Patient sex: M
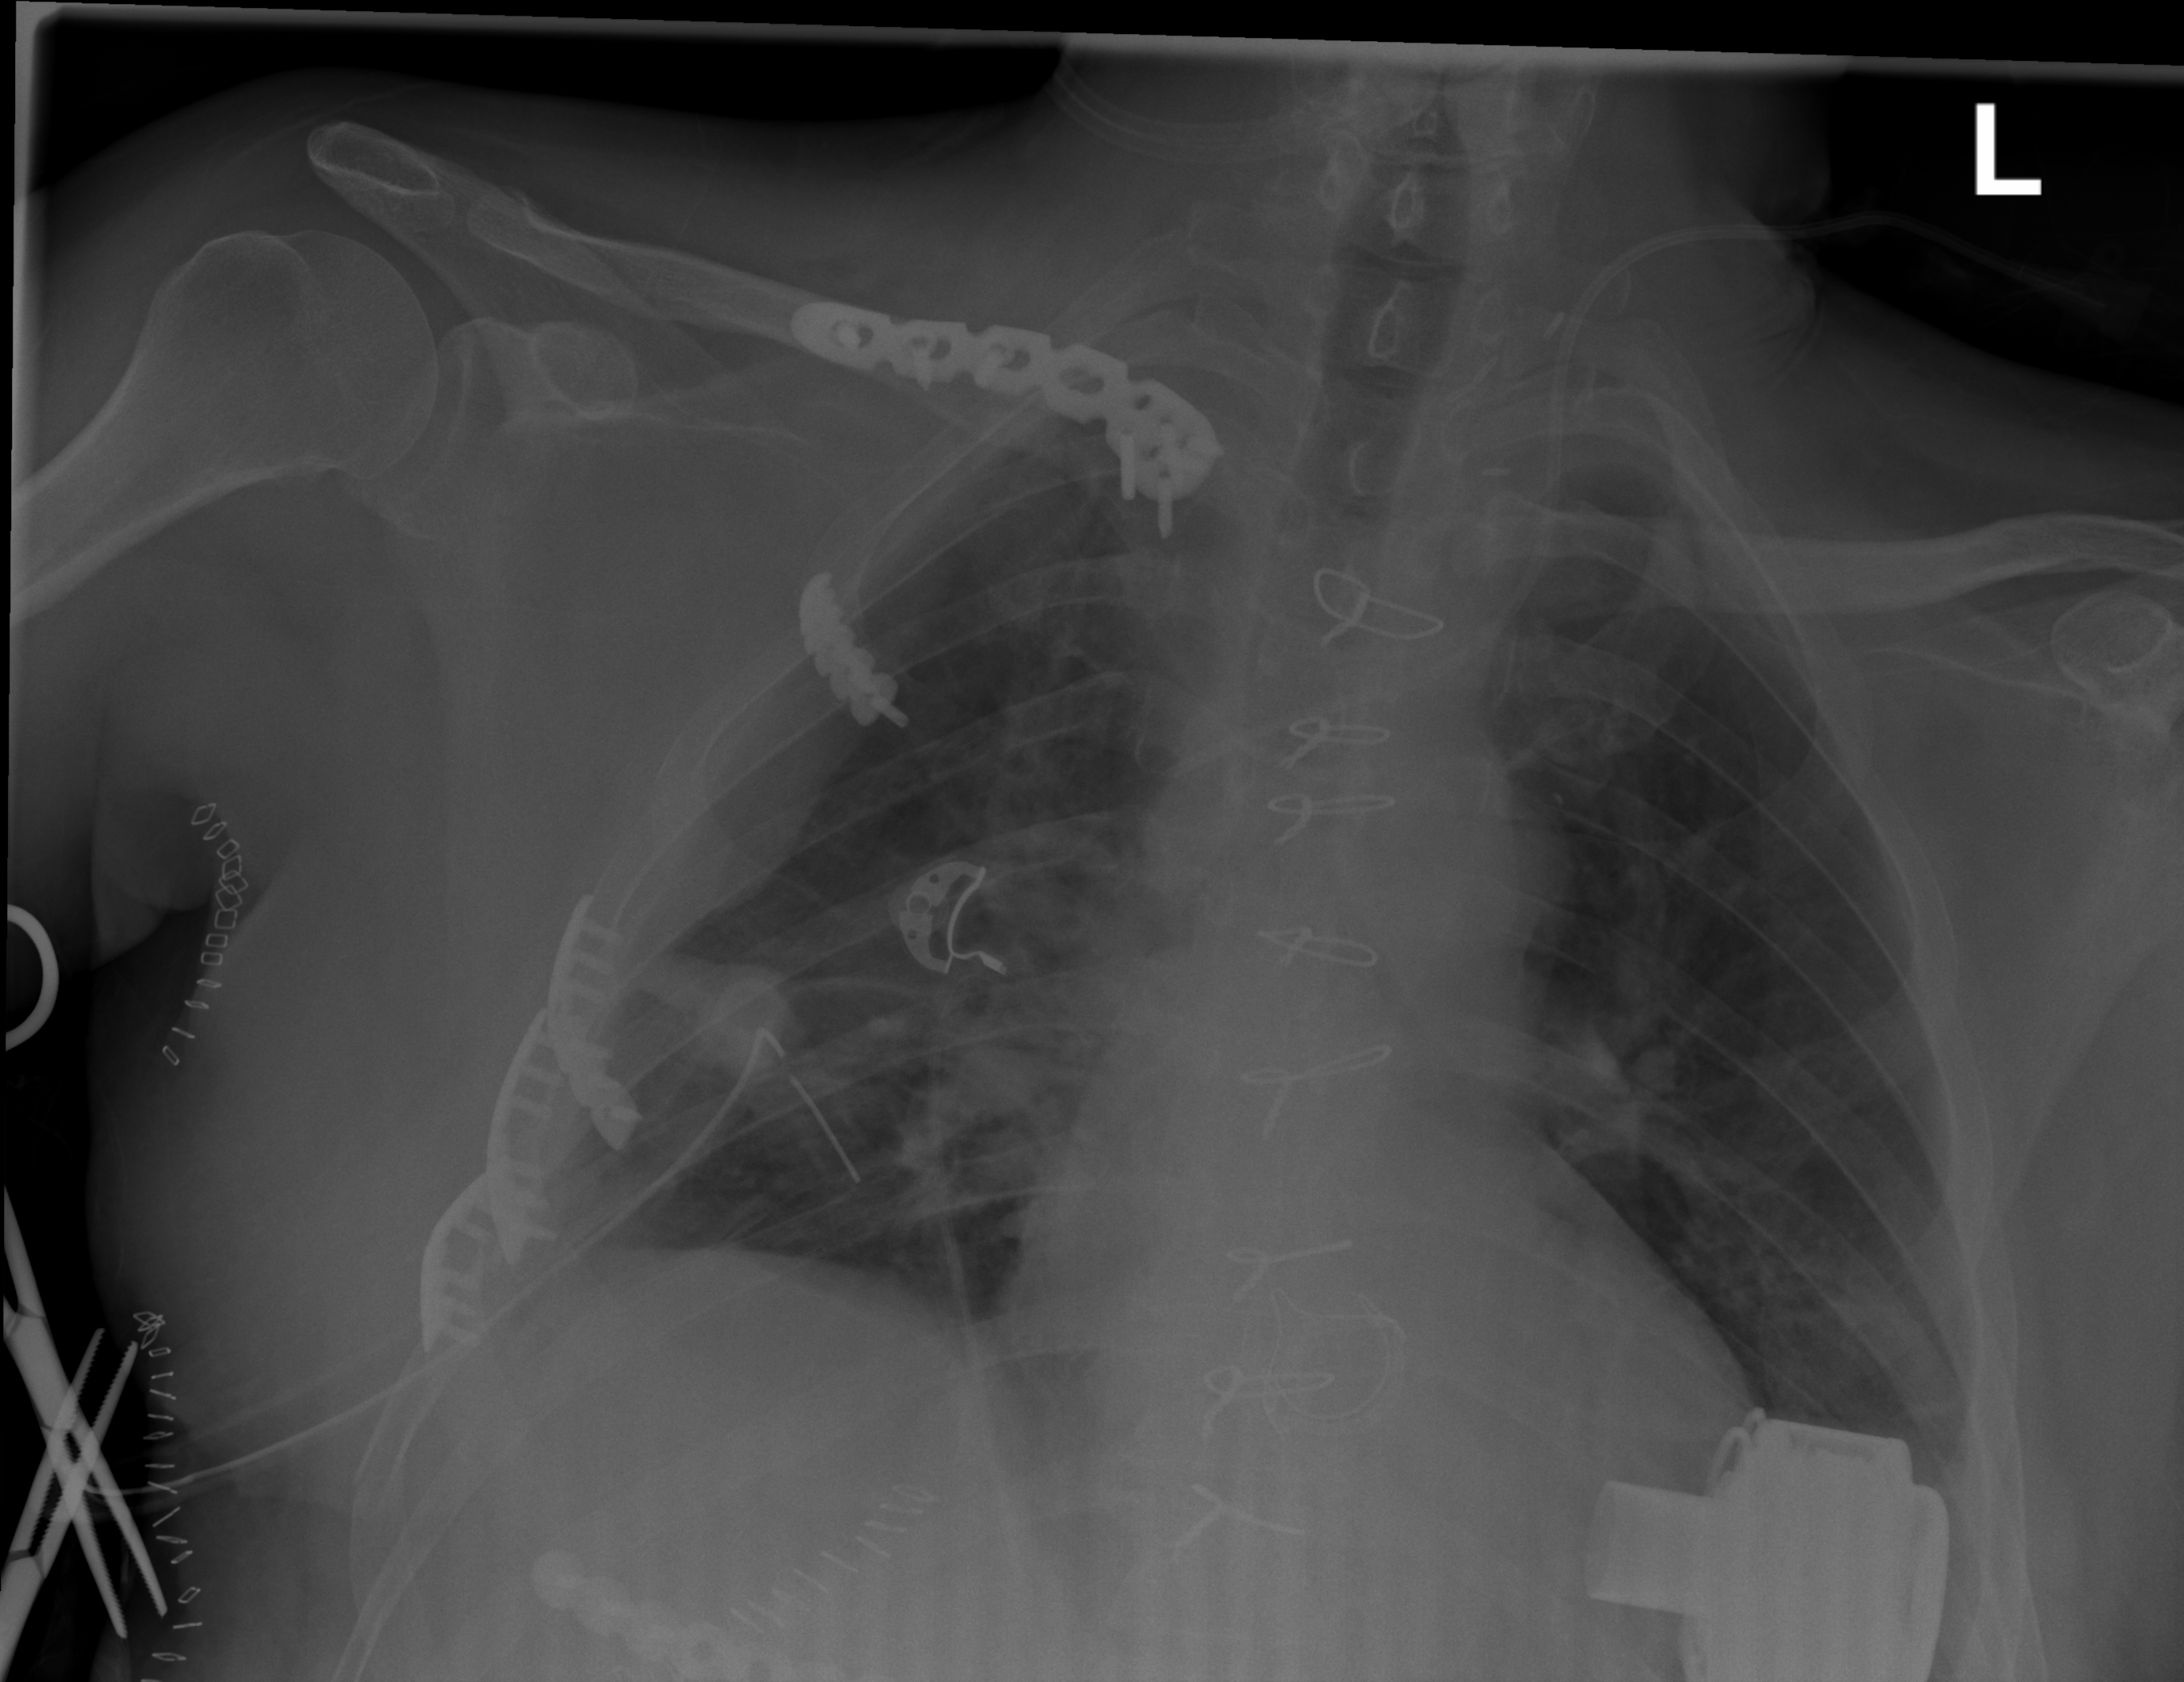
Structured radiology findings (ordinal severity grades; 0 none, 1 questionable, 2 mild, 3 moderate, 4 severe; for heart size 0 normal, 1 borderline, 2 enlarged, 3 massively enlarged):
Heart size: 0
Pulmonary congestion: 0
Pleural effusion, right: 2
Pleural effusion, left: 0
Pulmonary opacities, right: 2
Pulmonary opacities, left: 0
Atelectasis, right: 2
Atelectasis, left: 0